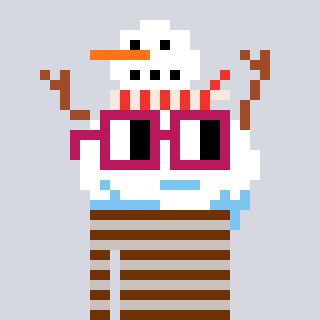
a pixel art character with square dark red glasses, a snowman-shaped head and a foggrey-colored body on a cool background